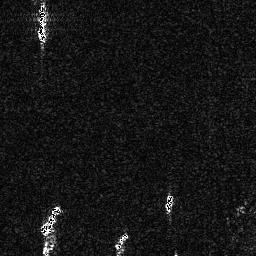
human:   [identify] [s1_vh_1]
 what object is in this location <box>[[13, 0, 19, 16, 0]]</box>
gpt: <ref>1 medium ship at the top left</ref>